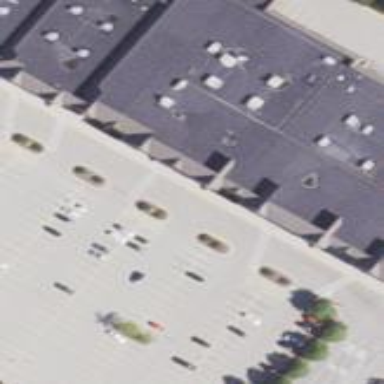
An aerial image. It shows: Retail building.